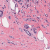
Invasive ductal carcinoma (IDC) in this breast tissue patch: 1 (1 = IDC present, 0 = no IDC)